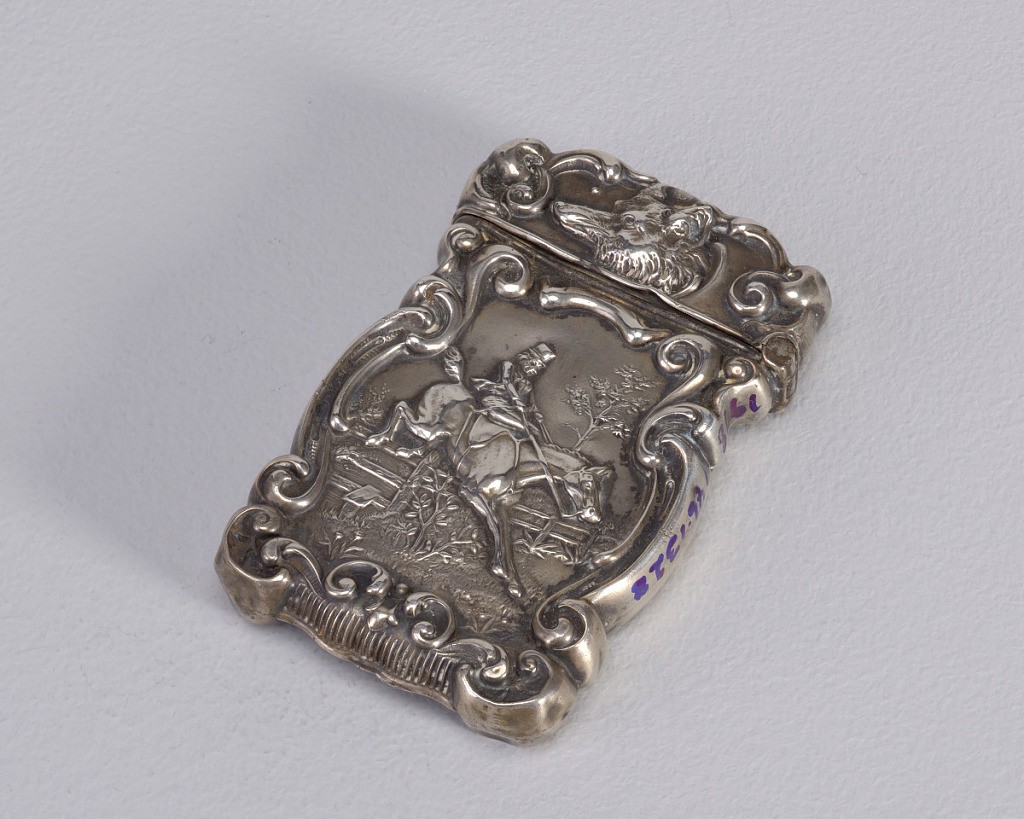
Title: Hunting Scene with Female Equestrian
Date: ca. 1900
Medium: Silver
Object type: Matchsafe
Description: Rectangular, with curves and counter-curves along ornate perimeter, featuring raised decoration of female equestrian on horse, jumping over wooden fence, tree and grass in foreground and background, scene is framed by elaborate scroll work, lid features fox head with scroll work surround; reverse features variation on decorative scroll work frame, scroll work on lid as well, reserve empty except for incised initials "J.C.L." Lid hinged on side. Striker on bottom.